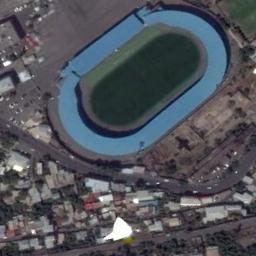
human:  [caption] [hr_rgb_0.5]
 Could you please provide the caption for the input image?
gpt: Many buildings are next to the stadium .

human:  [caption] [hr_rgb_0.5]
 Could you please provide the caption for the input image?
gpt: The stadium is on the bare land next to some buildings .

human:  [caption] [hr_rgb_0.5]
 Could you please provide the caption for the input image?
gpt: This oval stadium is surrounded by dense residential areas .

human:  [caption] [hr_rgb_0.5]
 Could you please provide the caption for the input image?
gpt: Oval gym surrounded by residential area and vegetation .

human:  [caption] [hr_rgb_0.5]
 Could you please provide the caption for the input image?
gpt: There are many buildings beside the stadium with a blue roof .